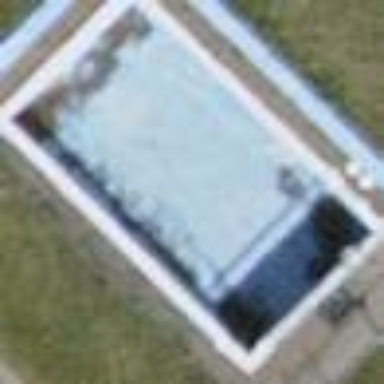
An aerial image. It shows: Swimming pool located in leisure land.